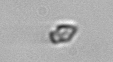
Label: Heterocapsa_rotundata